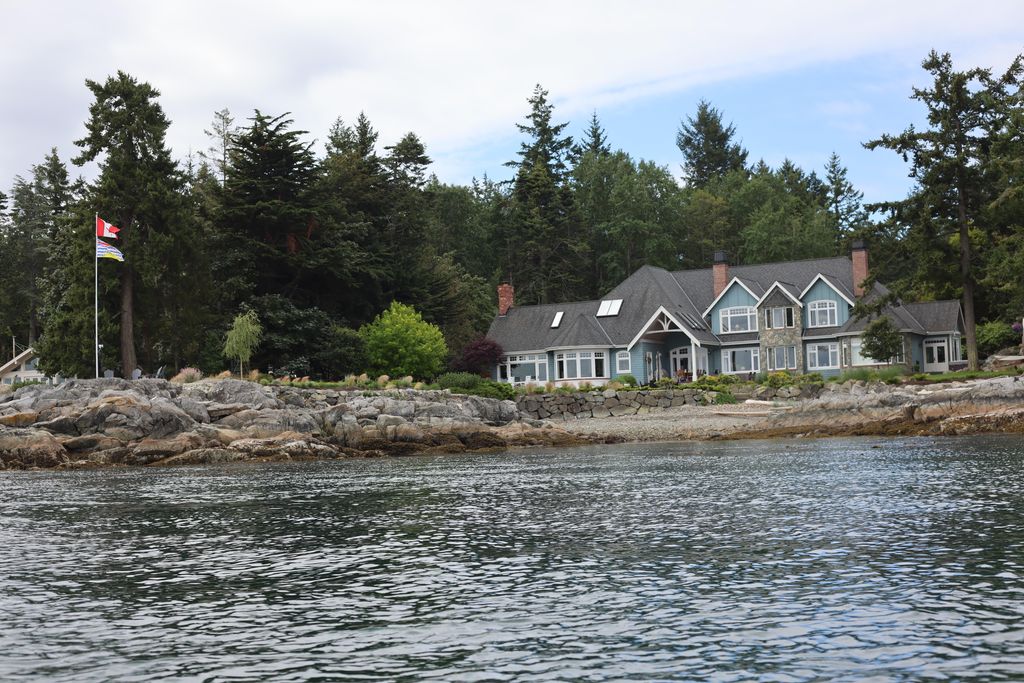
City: victoria